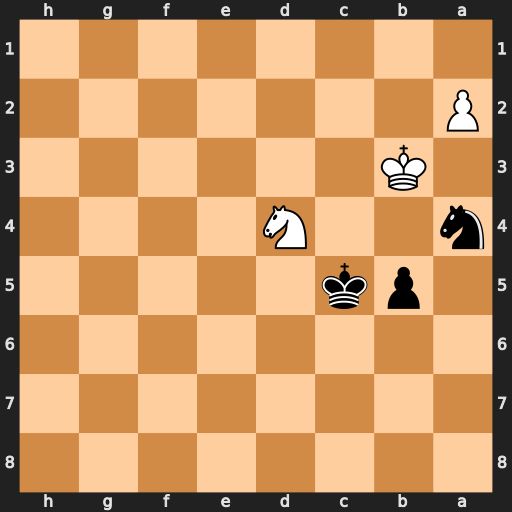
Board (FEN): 8/8/8/1pk5/n2N4/1K6/P7/8
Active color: b
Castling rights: -
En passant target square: -
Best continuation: Kxd4 Kb4 Nc3